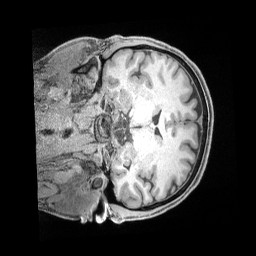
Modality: T1w
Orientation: coronal
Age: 77
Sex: male
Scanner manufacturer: siemens
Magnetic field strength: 3 T
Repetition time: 2 s
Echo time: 0.00211 s